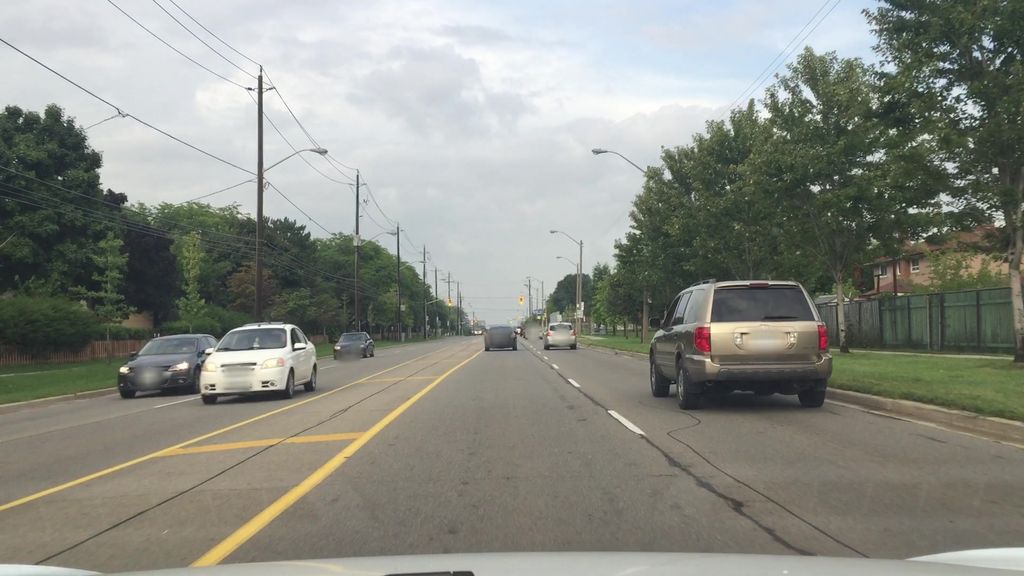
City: toronto